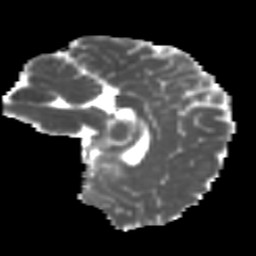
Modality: MD
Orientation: sagittal
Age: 17
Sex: male
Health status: ill
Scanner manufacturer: ge
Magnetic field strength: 3 T
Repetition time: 6.863 s
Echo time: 0.0808 s